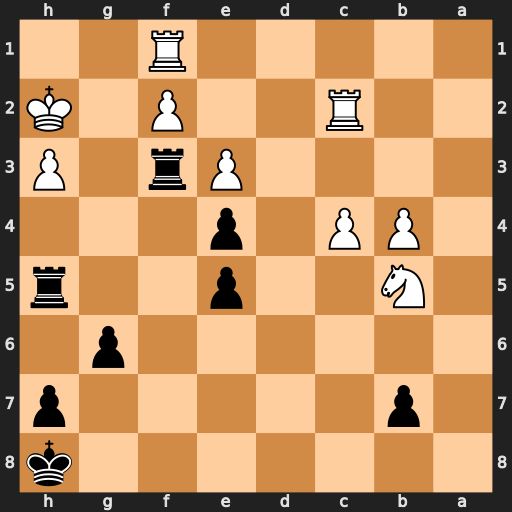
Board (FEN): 7k/1p5p/6p1/1N2p2r/1PP1p3/4Pr1P/2R2P1K/5R2
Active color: b
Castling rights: -
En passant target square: -
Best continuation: Rfxh3+ Kg2 Rh2+ Kg1 Rh1+